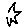
Label: star